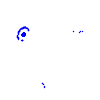
Particle: electron